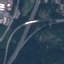
Label: Highway